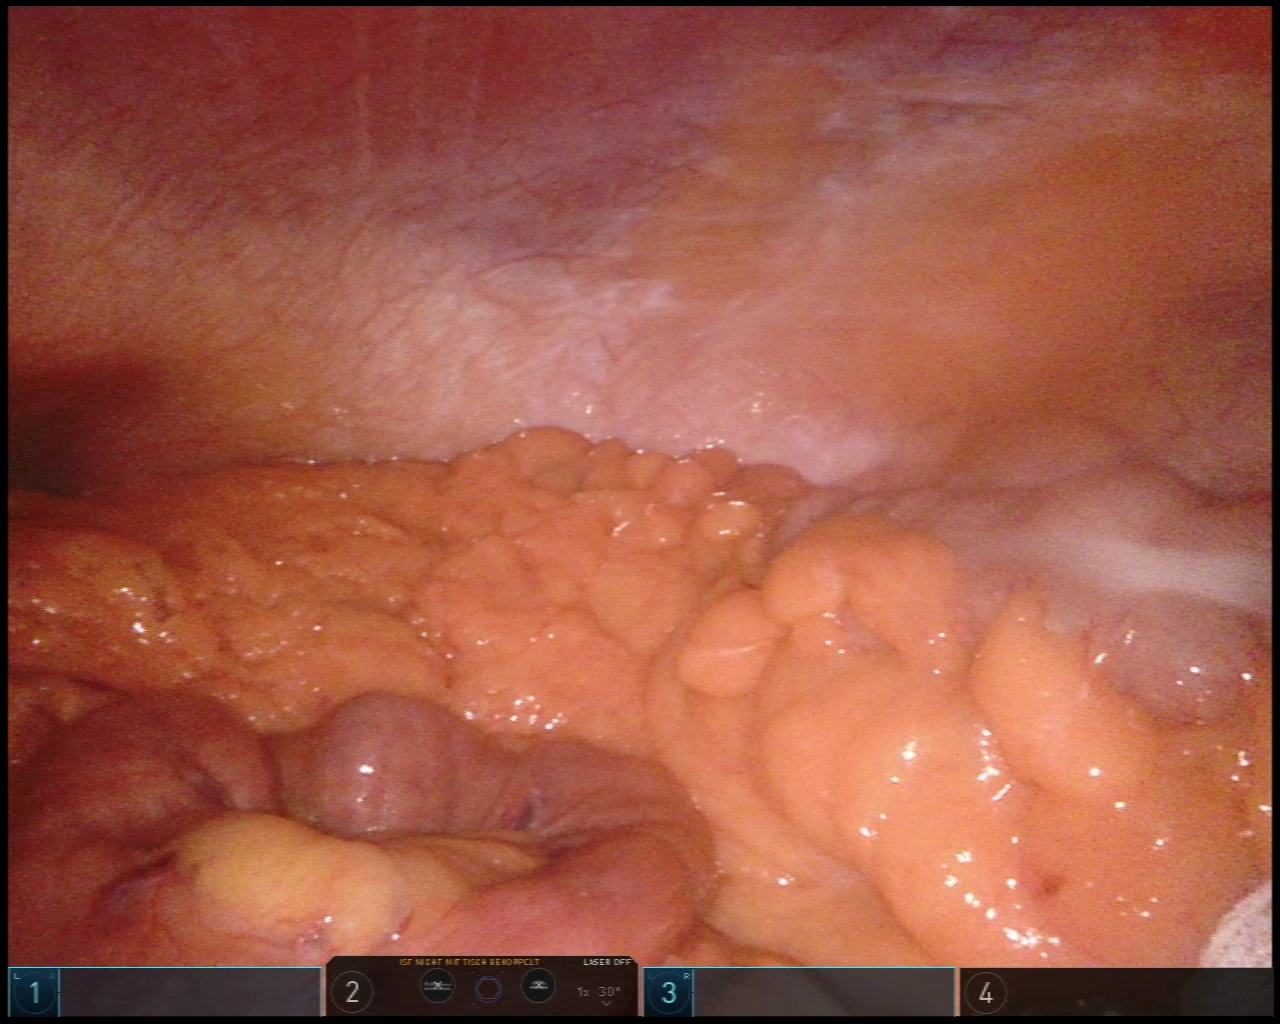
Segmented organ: small_intestine
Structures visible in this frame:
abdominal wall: yes
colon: yes
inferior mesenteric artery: no
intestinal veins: no
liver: no
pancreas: no
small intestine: yes
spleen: no
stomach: no
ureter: no
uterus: no
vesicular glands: no